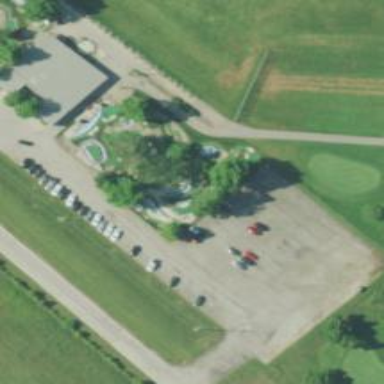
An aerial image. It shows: Miniature golf course.